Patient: sex M, age 46
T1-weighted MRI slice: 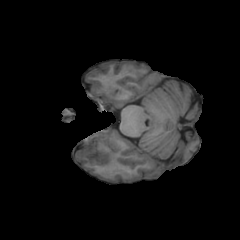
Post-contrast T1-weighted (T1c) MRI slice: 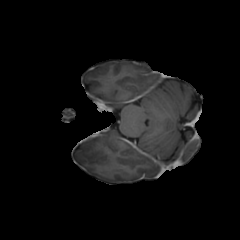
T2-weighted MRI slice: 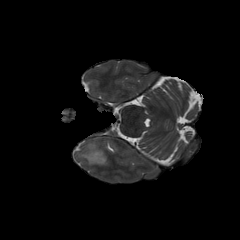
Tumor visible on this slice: yes
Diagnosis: Oligodendroglioma, IDH-mutant, 1p/19q-codeleted
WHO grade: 2